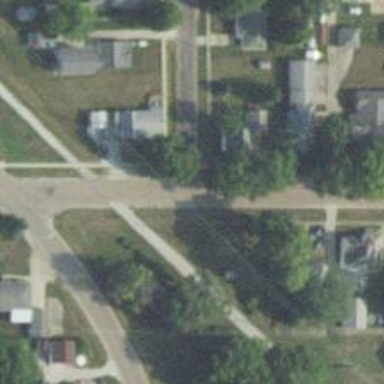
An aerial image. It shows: Residential road with asphalt surface. There is sidewalk on the left side.